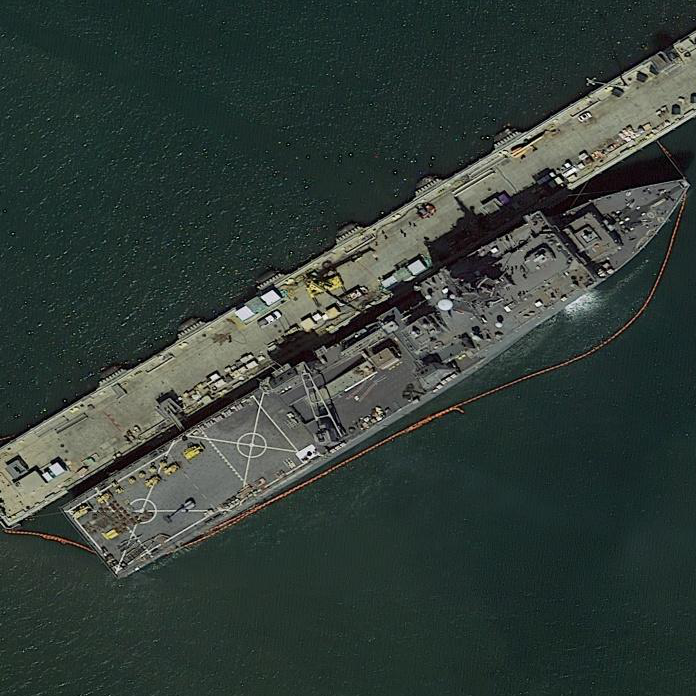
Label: Whitby_Island-class_dock_landing_ship